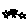
Label: star